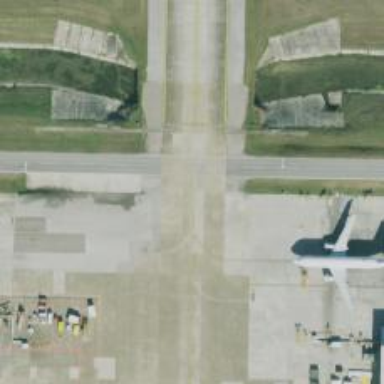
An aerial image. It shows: View of taxiway at the airport.